Interaction volume radius: 5 \u00c5
Interaction volume height: 10 \u00c5
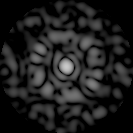
Disorder parameter: 0.7105